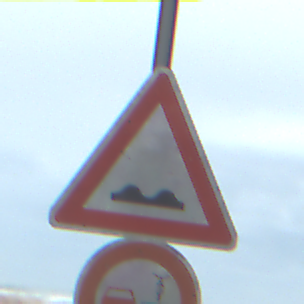
Verkehrszeichen: UnebeneFahrbahn
Zusatzzeichen unten: VerbotUeberholenEinspurigeFahrzeuge
Umgebung: Roofed, Beach
Tageszeit: Midday
Wetter: Overcast
Licht: Natural
Jahreszeit: NotSpecified
Kontrast: LowContrast